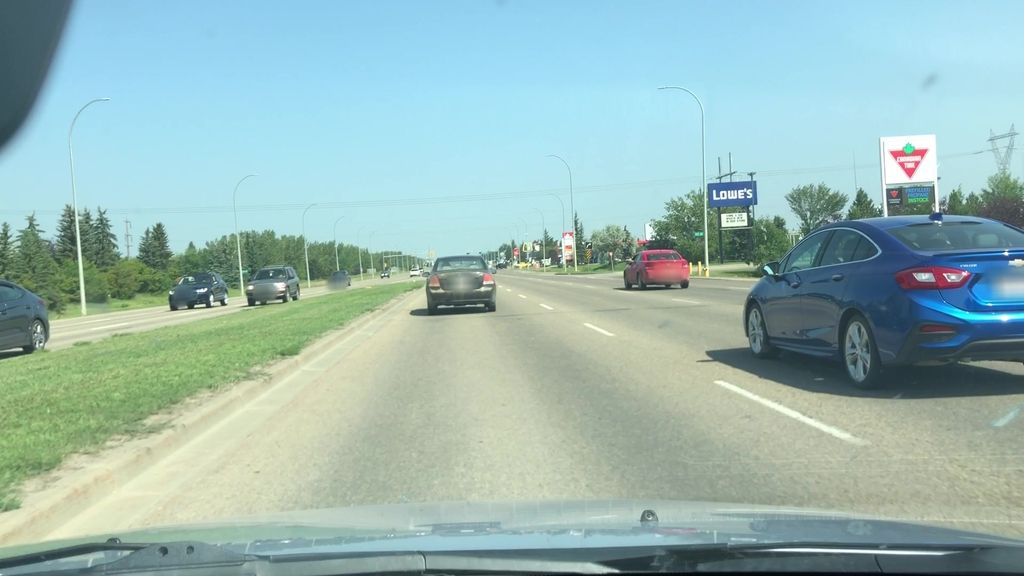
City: edmonton